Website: bh-photo
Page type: orders-overview
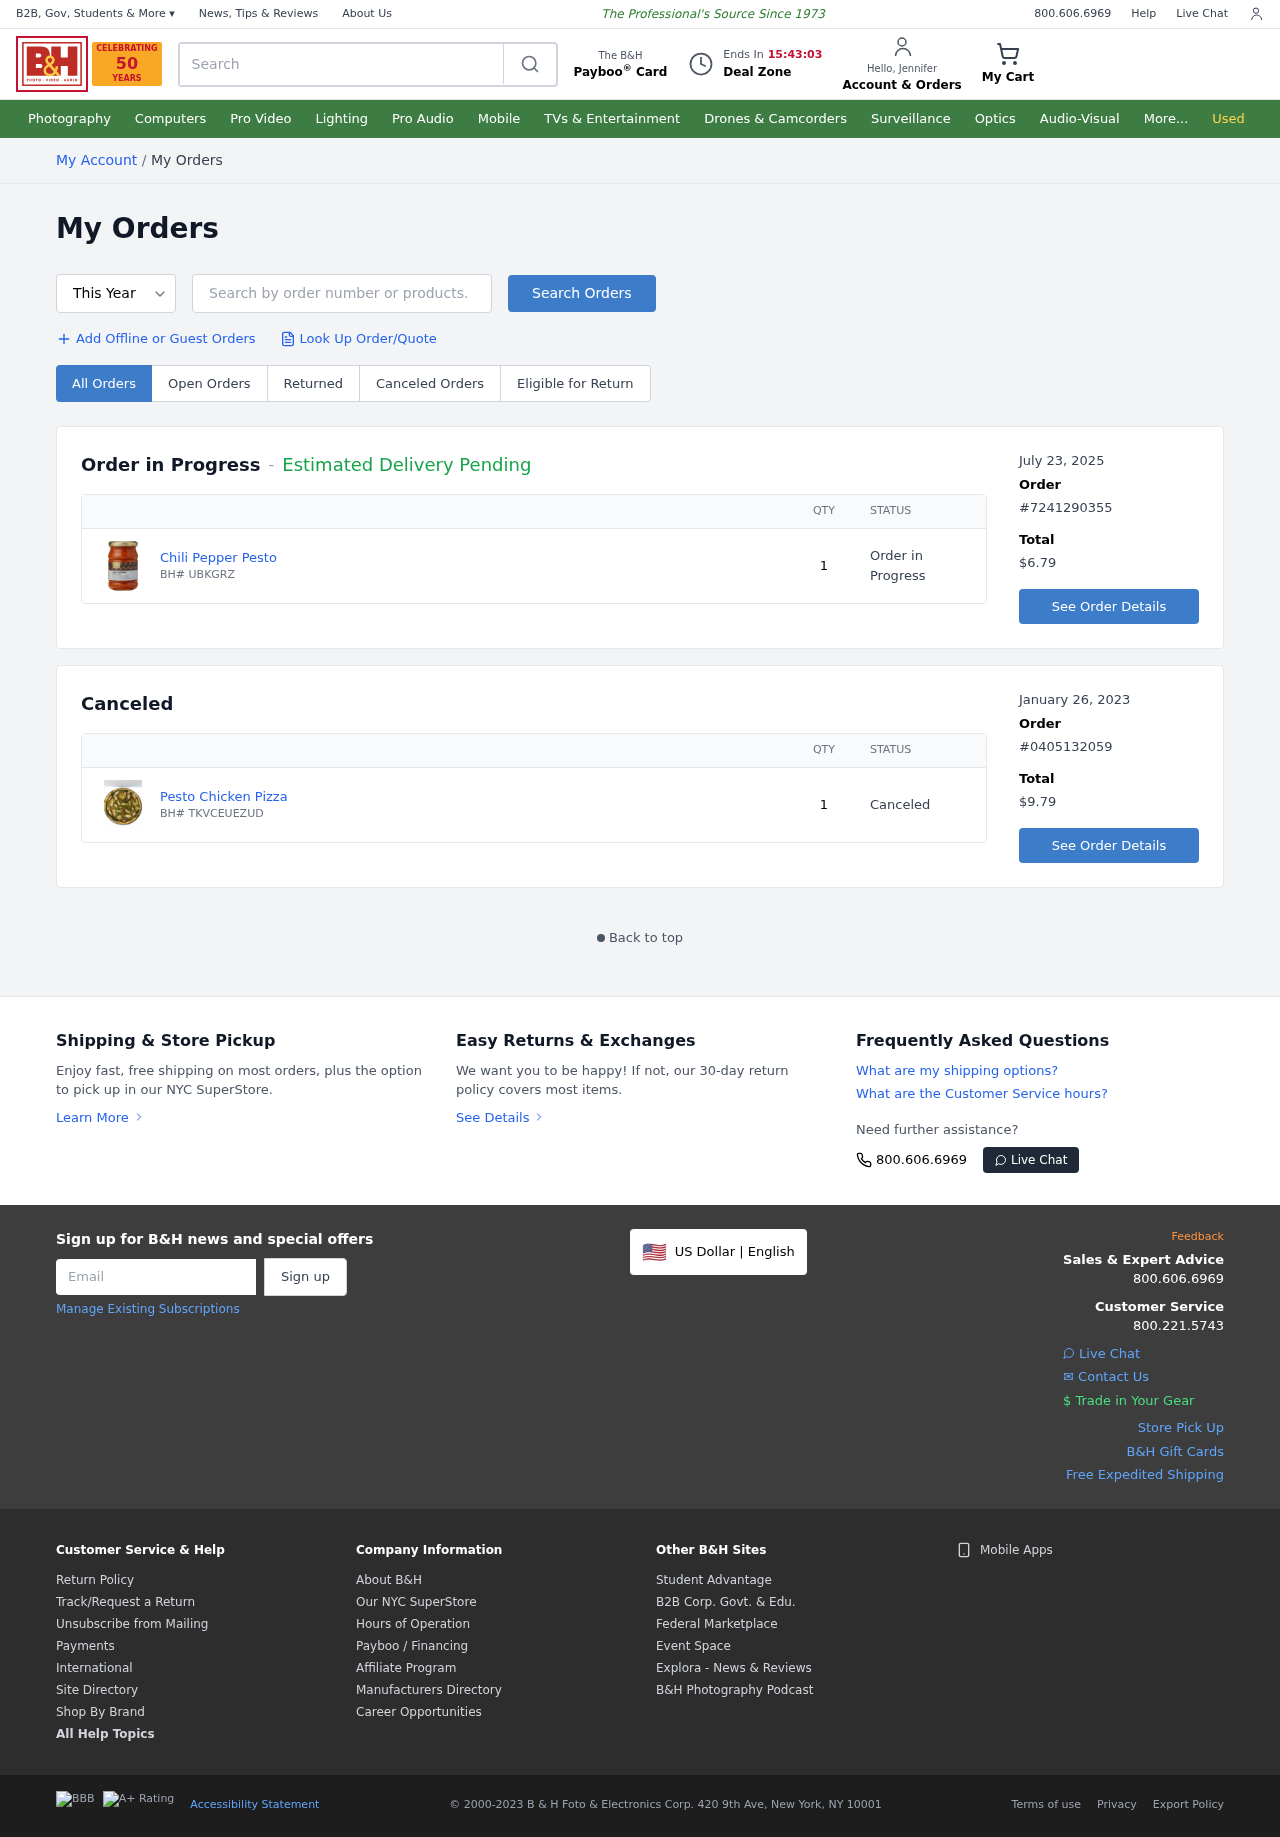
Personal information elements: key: PII_FIRSTNAME
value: Jennifer
Product elements: key: PRODUCT1_NAME
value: Chili Pepper Pesto
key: PRODUCT1_QUANTITY
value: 1
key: PRODUCT2_NAME
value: Pesto Chicken Pizza
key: PRODUCT2_QUANTITY
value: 1
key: PRODUCT1_SKU
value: BH# UBKGRZ
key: PRODUCT2_SKU
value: BH# TKVCEUEZUD
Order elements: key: ORDER_DATE
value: July 23, 2025
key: ORDER_ID
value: #7241290355
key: ORDER_TOTAL
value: $6.79
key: ORDER_DATE2
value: January 26, 2023
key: ORDER_ID2
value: #0405132059
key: ORDER_TOTAL2
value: $9.79
Search elements: key: HEADER_SEARCH
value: Search
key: SEARCH_ORDERS
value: Search by order number or products.